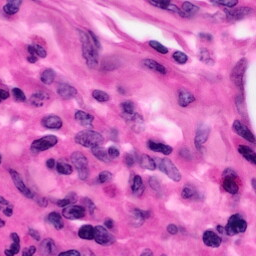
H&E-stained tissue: Pancreatic